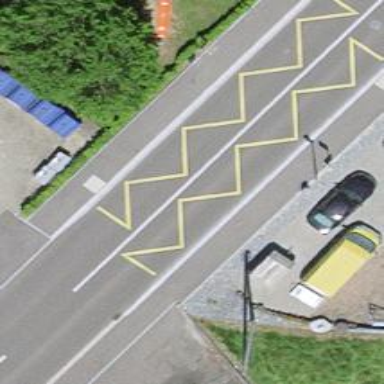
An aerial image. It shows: Public transport stop position.